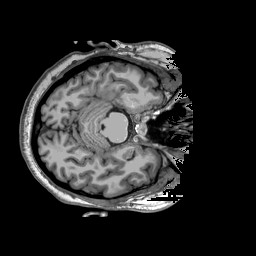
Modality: T1w
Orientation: coronal
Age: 30
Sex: male